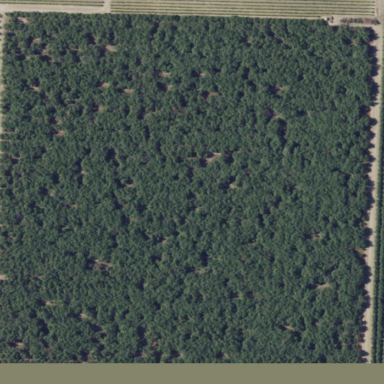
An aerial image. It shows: Orchard filled with almond trees.